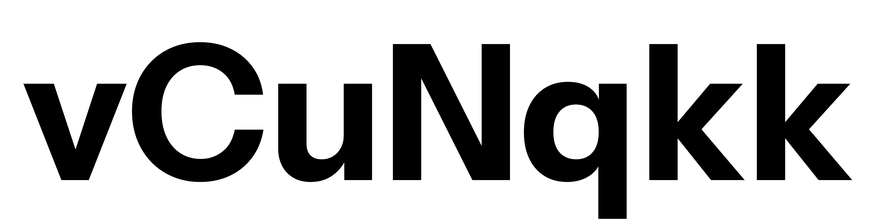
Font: InstrumentSans_Bold